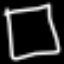
Label: square